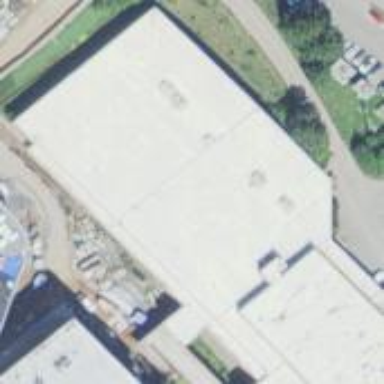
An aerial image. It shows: White roof on building.